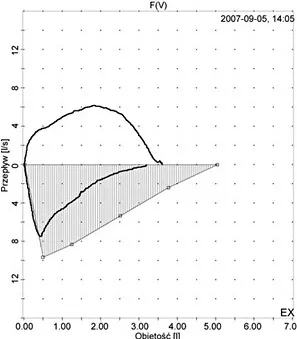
Flow-volume curve showing a restrictive pattern performed at admission to the hospital.
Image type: chart (chart)